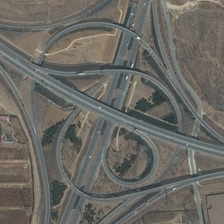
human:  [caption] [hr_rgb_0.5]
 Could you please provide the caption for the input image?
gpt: a viaduct with loops in the center is located on the bareland with sparse jungle .

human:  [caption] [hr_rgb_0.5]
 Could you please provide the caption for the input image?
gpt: a diamand shaped viaduct with ring shaped roads in its center is on the bareland which has sparse jungle .

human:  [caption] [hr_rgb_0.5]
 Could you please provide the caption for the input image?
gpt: here is a rather complicated traffic facility with a highway flyover and its side roads spanning the road below in this bare field .

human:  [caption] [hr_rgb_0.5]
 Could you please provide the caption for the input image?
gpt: a diamand shaped viaduct with ring shaped roads in its center is on the bareland which has sparse jungle .

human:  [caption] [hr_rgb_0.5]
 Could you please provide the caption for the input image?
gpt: yellow plants and barelands are near a complicated viaduct .